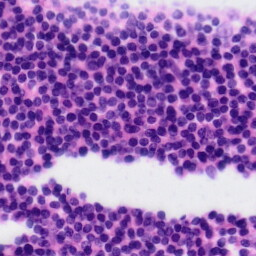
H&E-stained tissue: Tonsil